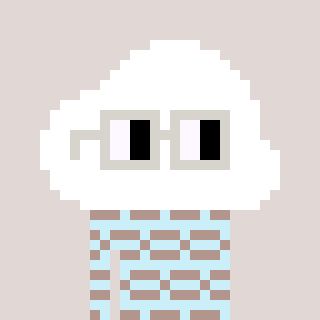
a pixel art character with square light gray glasses, a cloud-shaped head and a cold-colored body on a warm background